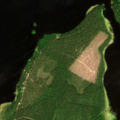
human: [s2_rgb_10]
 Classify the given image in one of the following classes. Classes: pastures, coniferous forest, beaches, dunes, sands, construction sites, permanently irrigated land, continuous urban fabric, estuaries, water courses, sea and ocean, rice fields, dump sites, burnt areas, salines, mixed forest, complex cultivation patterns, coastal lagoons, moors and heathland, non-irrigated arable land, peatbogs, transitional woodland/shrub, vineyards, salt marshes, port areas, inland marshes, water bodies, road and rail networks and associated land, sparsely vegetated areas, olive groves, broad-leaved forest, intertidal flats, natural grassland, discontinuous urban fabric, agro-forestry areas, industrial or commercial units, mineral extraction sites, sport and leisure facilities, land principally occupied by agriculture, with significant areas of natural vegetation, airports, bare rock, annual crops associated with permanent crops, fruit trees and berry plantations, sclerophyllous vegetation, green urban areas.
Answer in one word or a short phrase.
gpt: coniferous forest, transitional woodland/shrub, inland marshes, water courses, water bodies